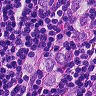
Metastatic tissue present: yes